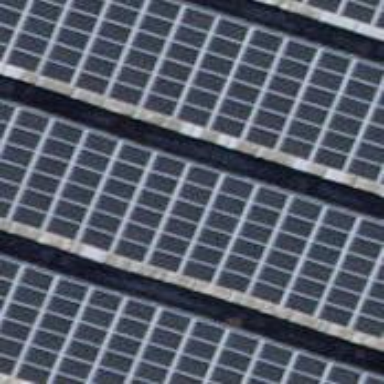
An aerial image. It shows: Solar photovoltaic panel generator.